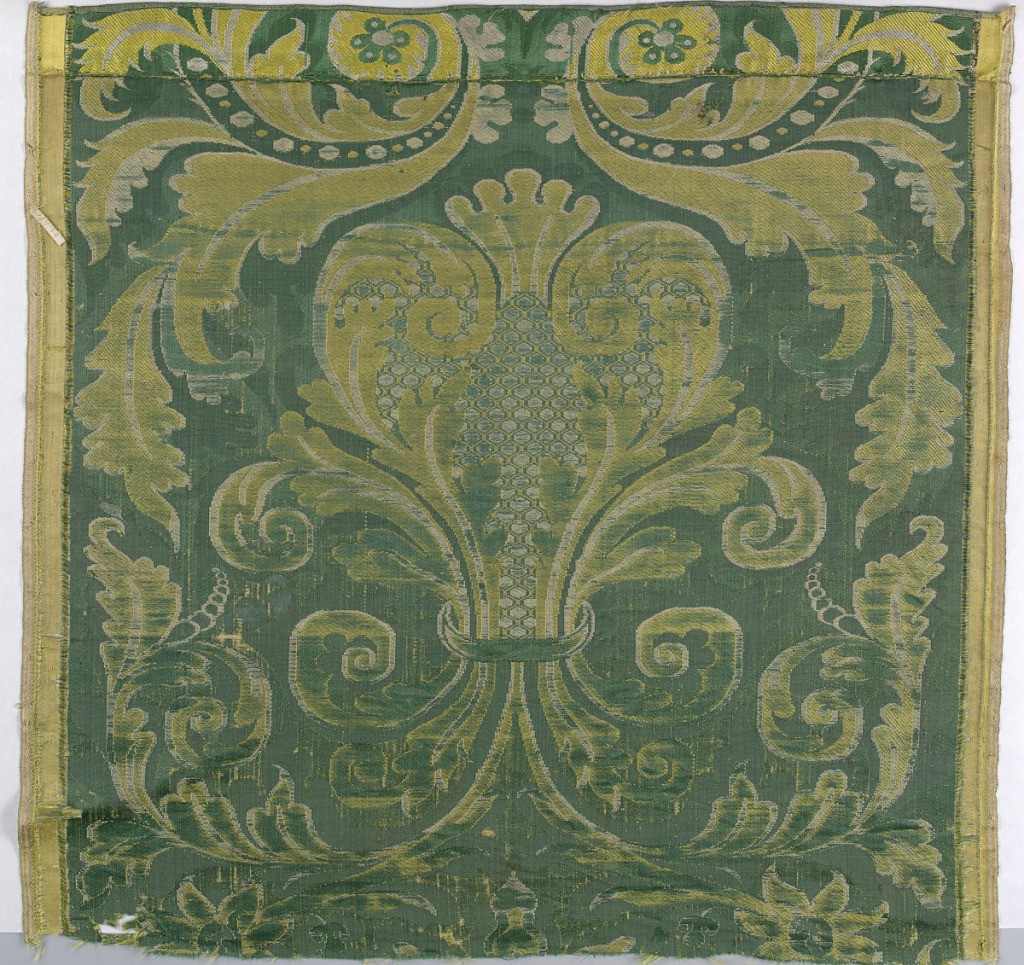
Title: Fragment
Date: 17th century
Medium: silk Technique:combination of two structures, 7&1 satin plus plain weave with complementary weft floats
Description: Central palmette with scrolling leaves in green, yellow and white. Both selvages present. Condition worn.